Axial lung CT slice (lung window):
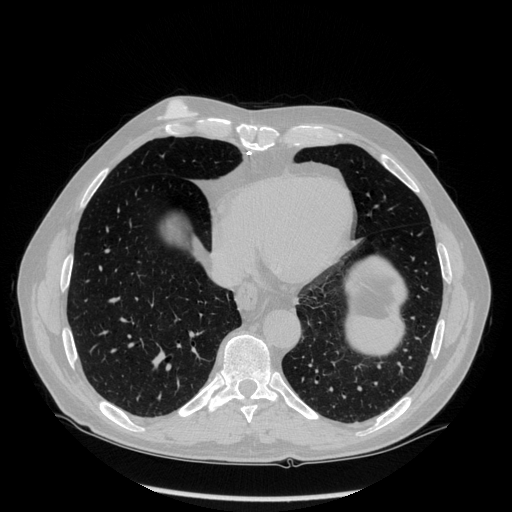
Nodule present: no